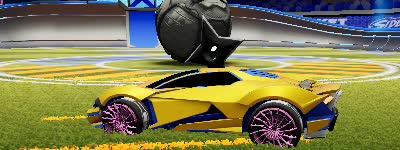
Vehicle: werewolf